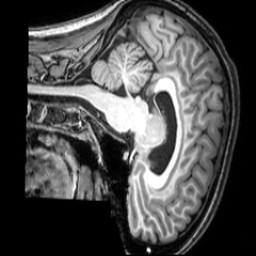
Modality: T1w
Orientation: sagittal
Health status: healthy
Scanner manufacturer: philips
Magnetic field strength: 3 T
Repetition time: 0.00769 s
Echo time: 0.0035 s